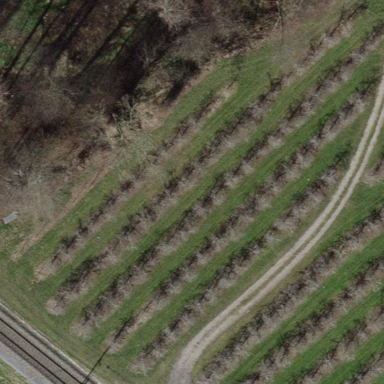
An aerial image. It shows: Orchard.